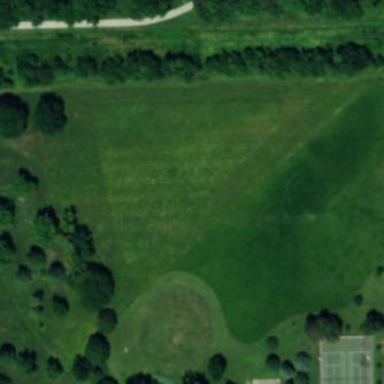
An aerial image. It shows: Recreation ground.